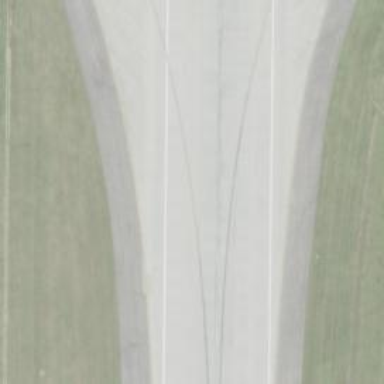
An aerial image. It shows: Image of taxiway at airport.